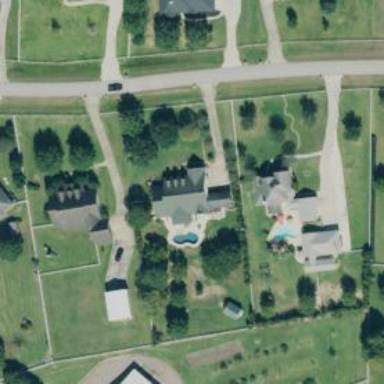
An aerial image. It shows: Driveway.